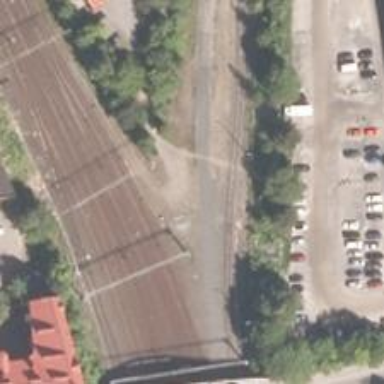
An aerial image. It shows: Railway signal.